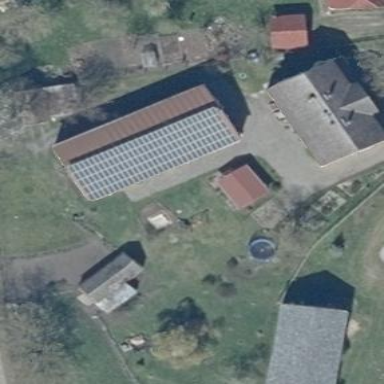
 generating electricity through photovoltaic methods."